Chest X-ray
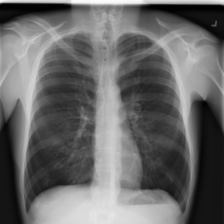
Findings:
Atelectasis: negative
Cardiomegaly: negative
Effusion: negative
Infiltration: negative
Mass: negative
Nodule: negative
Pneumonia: negative
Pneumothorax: negative
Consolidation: negative
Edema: negative
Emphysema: negative
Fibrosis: negative
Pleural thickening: negative
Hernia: negative